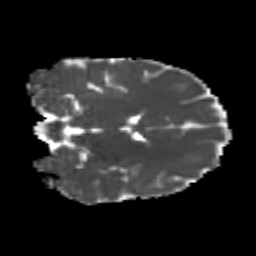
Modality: MD
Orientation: coronal
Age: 20
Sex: female
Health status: healthy
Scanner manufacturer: philips
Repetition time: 7.384 s
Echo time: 0.08599 s